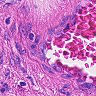
Metastatic tissue present: yes